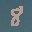
Label: 8